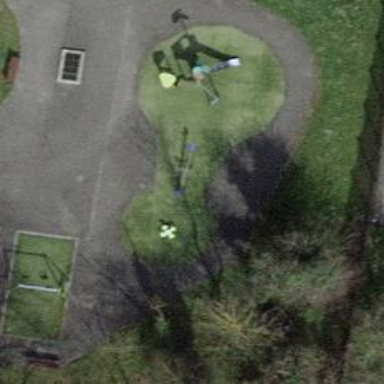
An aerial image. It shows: Playground area for leisure activities on the land.